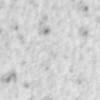
Label: no_change